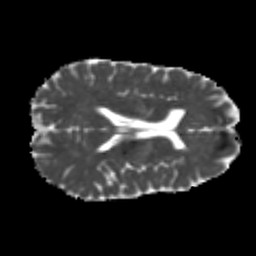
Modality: MD
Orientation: axial
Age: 24
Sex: male
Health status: healthy
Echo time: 0.074 s